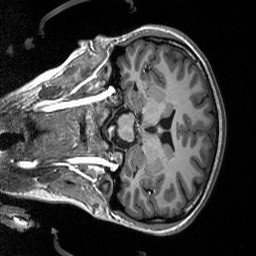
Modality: T1w
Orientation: coronal
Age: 19
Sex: male
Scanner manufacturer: siemens
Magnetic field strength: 3 T
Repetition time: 2.53 s
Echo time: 0.00219 s